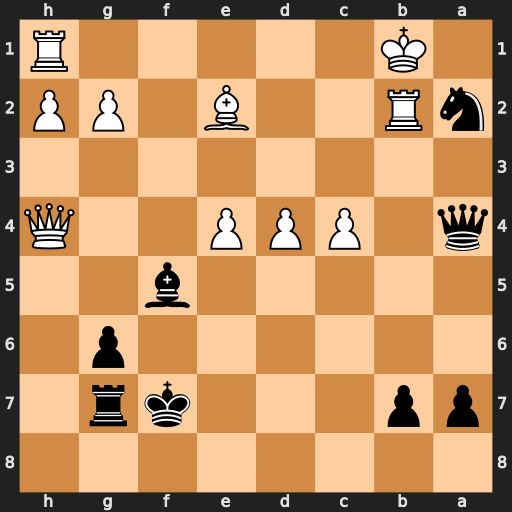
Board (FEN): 8/pp3kr1/6p1/5b2/q1PPP2Q/8/nR2B1PP/1K5R
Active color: b
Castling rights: -
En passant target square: -
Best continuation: Bxe4+ Qxe4 Nc3+ Kc1 Nxe4